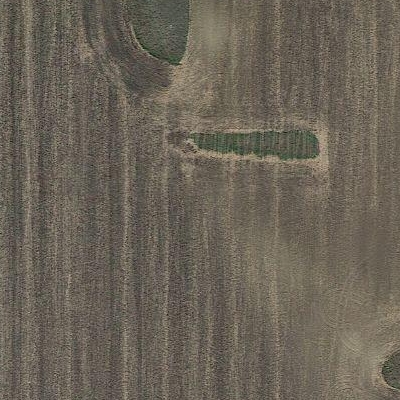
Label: bField